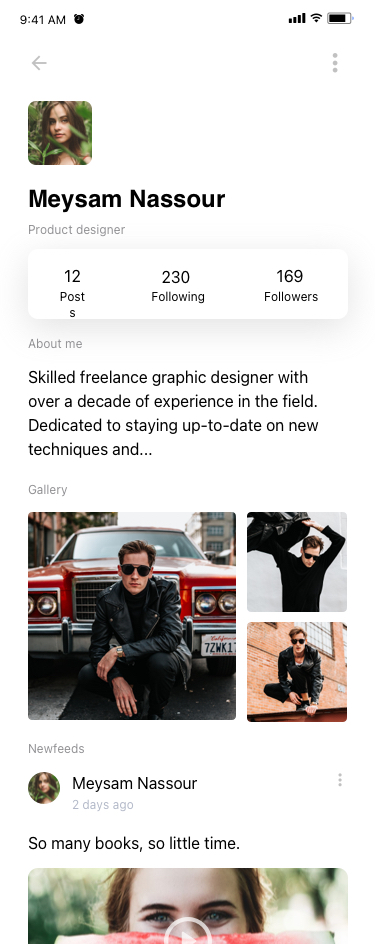
Text in this UI design:
Meysam Nassour
Product designer
UI Text/Heading/H4/Hightlight
Skilled freelance graphic designer with            over a decade of experience in the field. Dedicated to staying up-to-date on new techniques and...
Gallery
About me
Newfeeds
Meysam Nassour
2 days ago
So many books, so little time.
9:41 AM
12
Posts
230
Following
169
Followers